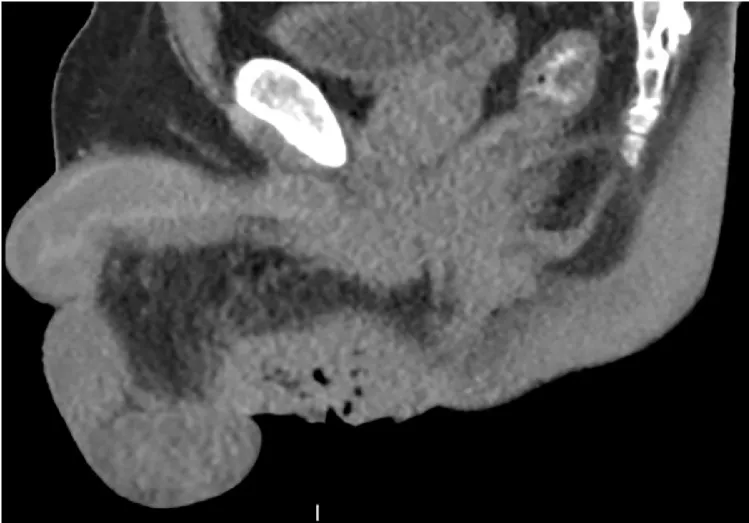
Pre op CT scan.
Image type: radiology (ct)